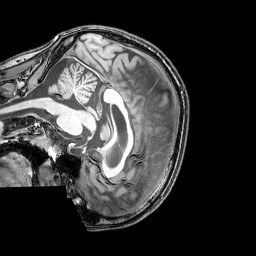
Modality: T1w
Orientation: sagittal
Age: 24
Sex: male
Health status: healthy
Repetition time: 0.081 s
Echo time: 0.037 s